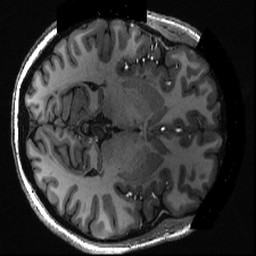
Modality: T1w
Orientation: axial
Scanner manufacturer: siemens
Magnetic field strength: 6.98 T
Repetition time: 2.6 s
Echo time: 0.00343 s